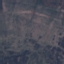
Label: HerbaceousVegetation